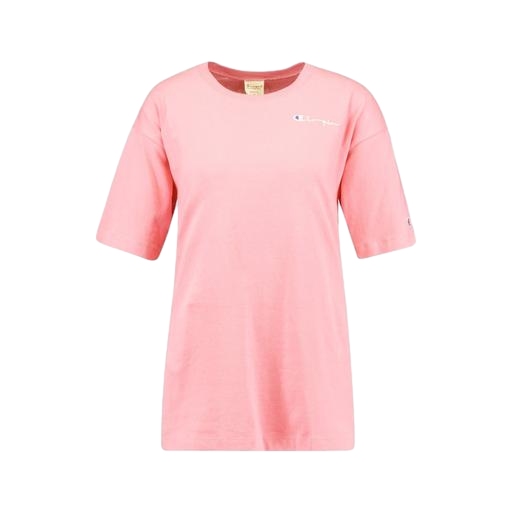
pink boyfriend t-shirt, pink short-sleeve tee, women's tee, white background